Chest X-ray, AP view. Patient: 34 years old, sex M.
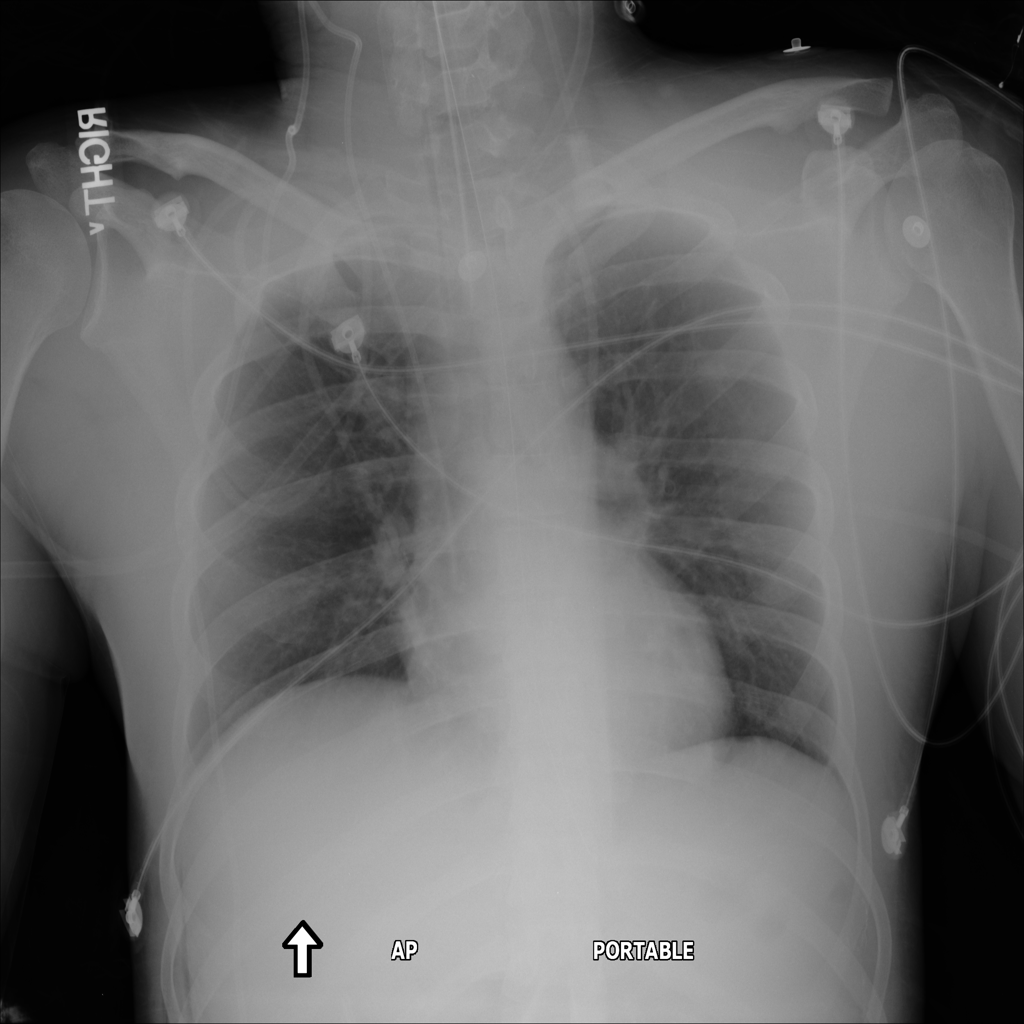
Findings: Effusion